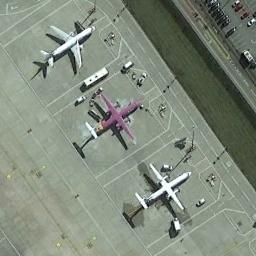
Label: airplane